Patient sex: M
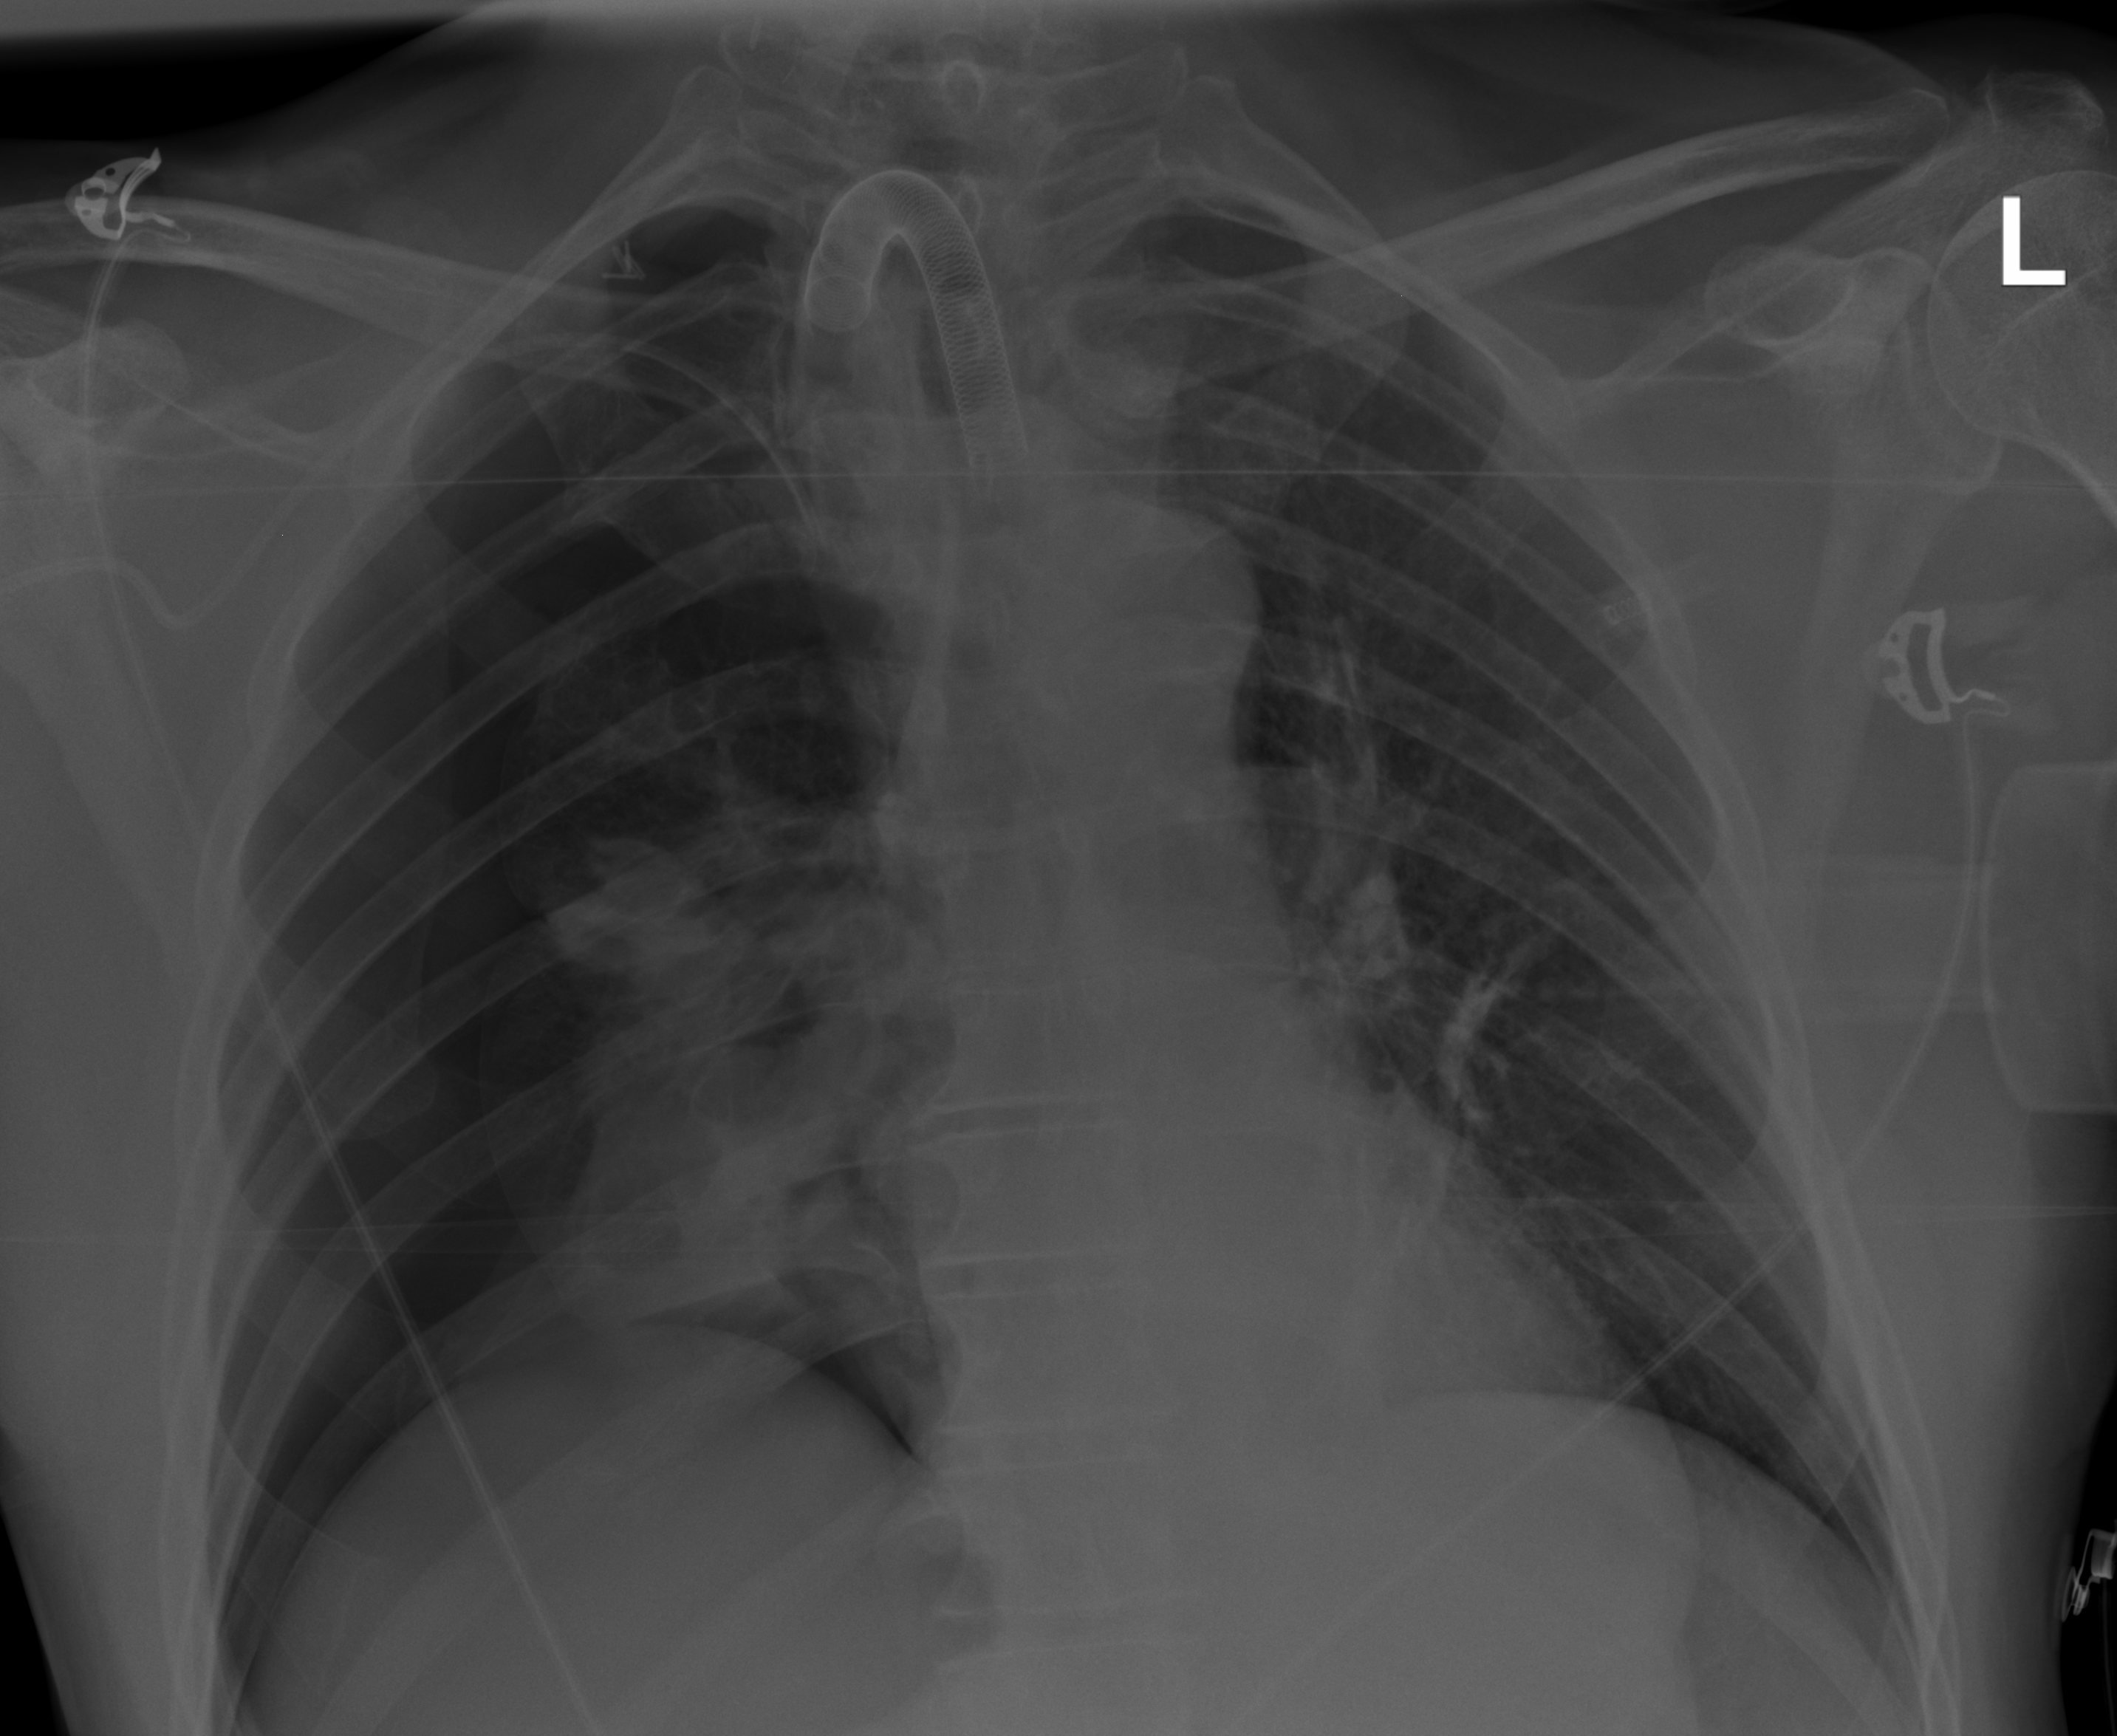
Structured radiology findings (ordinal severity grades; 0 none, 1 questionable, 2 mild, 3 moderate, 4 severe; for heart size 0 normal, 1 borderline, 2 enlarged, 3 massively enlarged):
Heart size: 0
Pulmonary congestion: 0
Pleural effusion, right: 0
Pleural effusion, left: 0
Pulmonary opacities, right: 0
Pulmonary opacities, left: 0
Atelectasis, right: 4
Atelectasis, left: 0